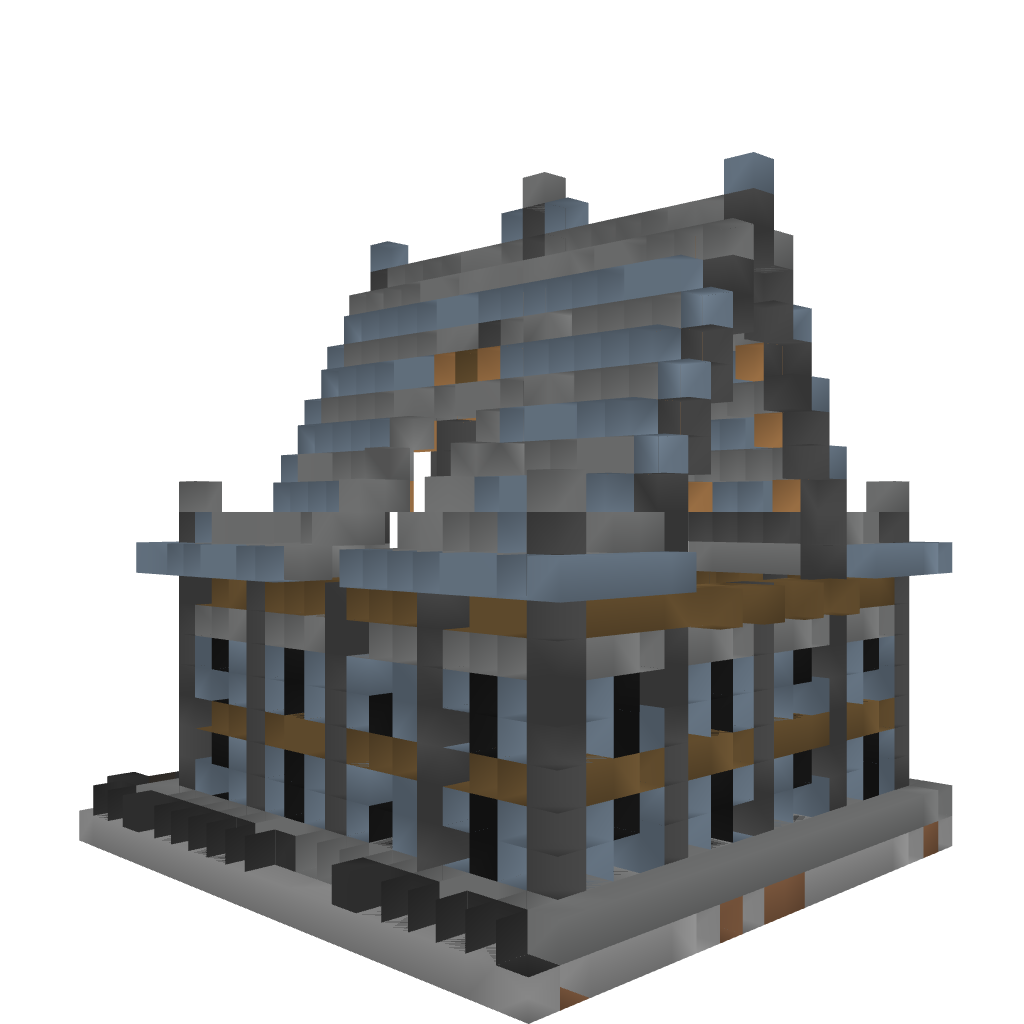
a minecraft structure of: Gigaspark Spawn